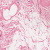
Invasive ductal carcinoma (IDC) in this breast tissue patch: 0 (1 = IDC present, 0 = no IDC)